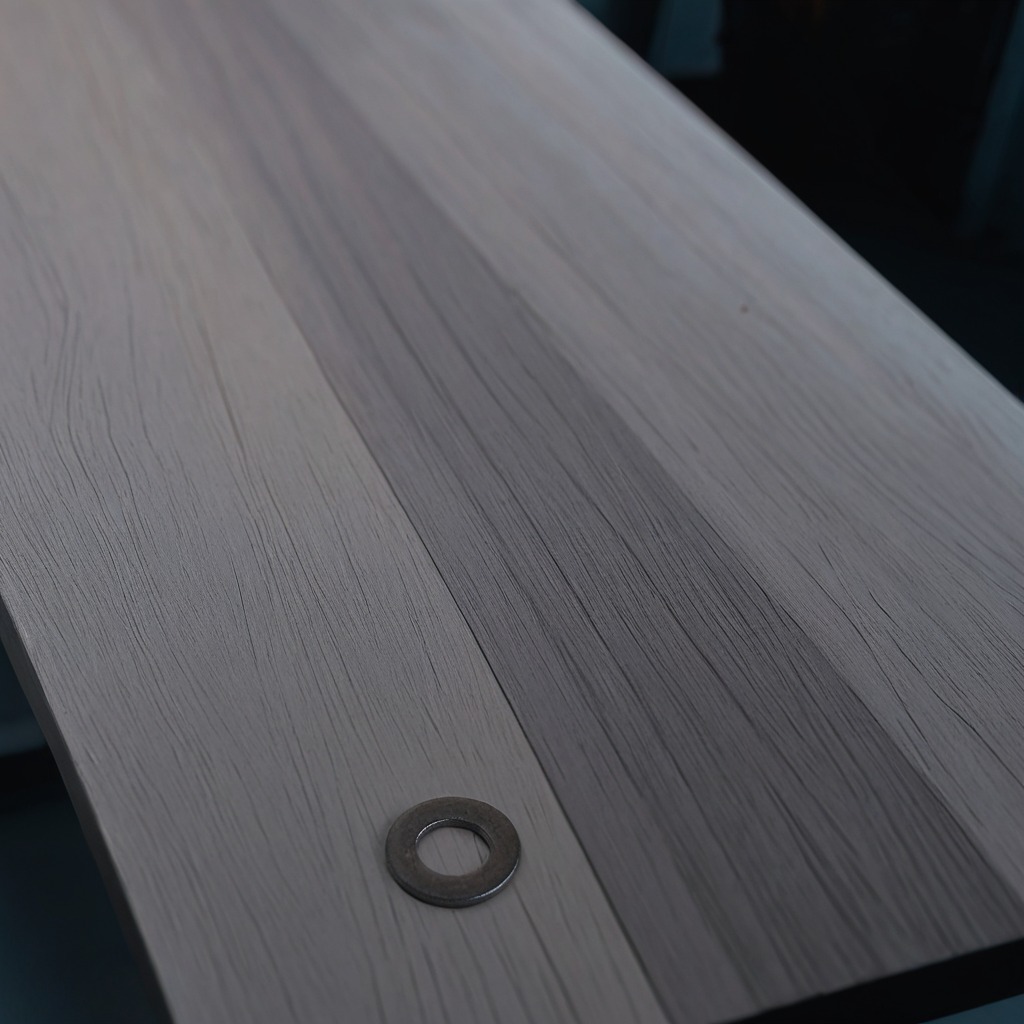
A flat metal washer is lying on a old table with faint burn marks in a small garage at twilight.